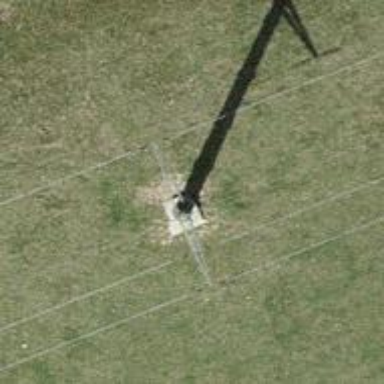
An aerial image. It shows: Power pole.